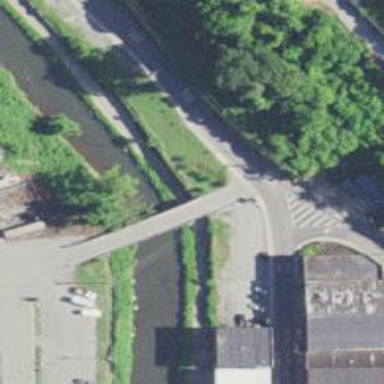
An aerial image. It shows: Residential road with asphalt surface that features bridge.